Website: lowes
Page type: address-validator
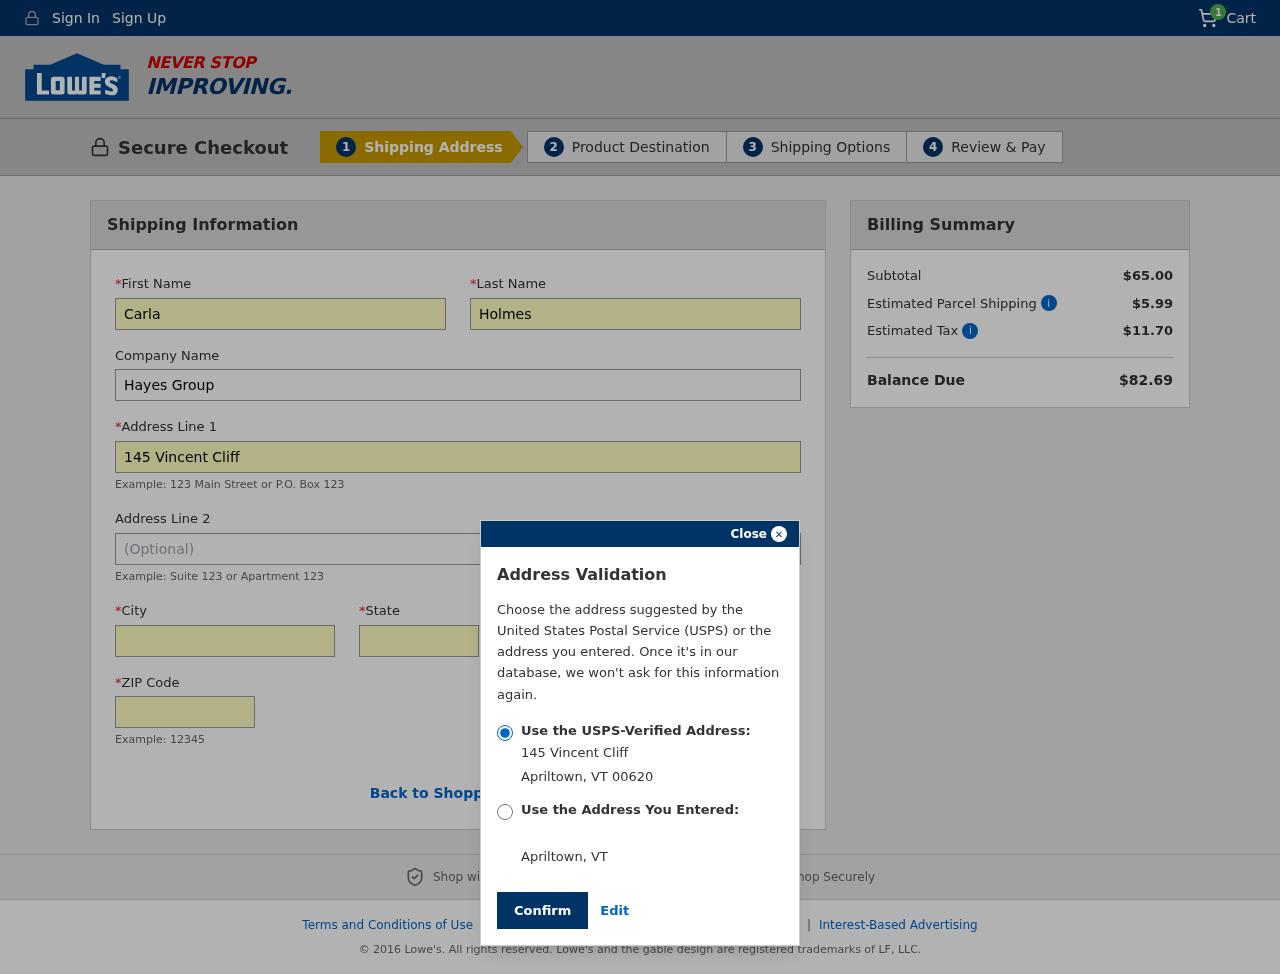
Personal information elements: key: PII_CITY
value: Apriltown
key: PII_COMPANY
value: Hayes Group
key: PII_FIRSTNAME
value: Carla
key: PII_LASTNAME
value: Holmes
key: PII_POSTCODE
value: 00620
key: PII_STATE
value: Vermont
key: PII_STATE_ABBR
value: VT
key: PII_STREET
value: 145 Vincent Cliff
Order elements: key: ORDER_NUM_ITEMS
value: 1
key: ORDER_SUBTOTAL
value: $65.00
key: ORDER_SHIPPING_COST
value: $5.99
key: ORDER_TAX
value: $11.70
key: ORDER_TOTAL
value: $82.69